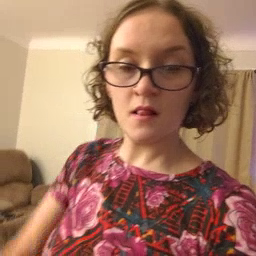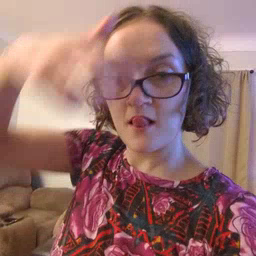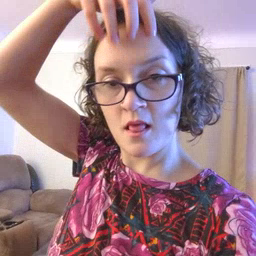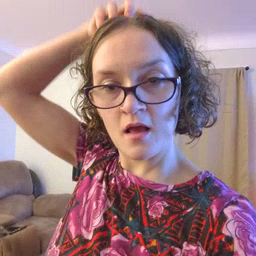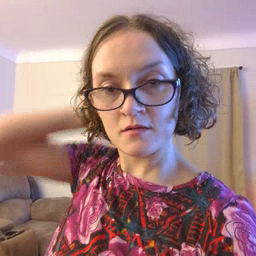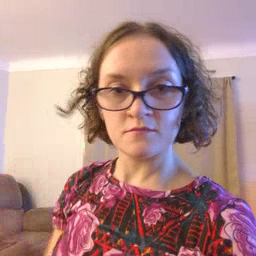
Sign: lion